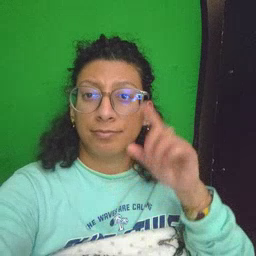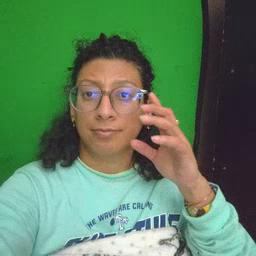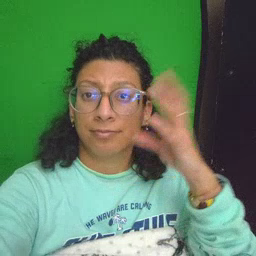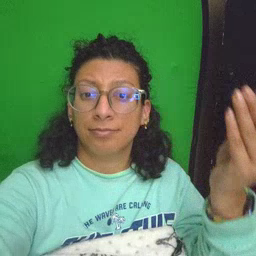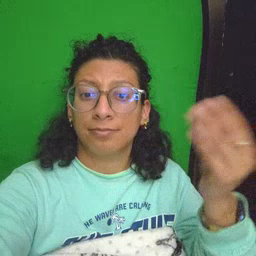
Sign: go